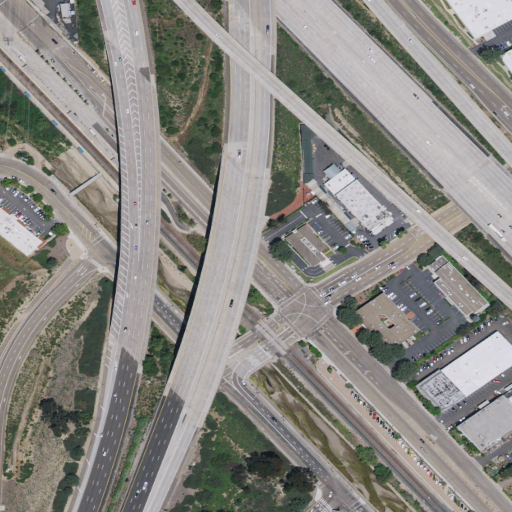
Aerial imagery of valley in California named Soledad Canyon containing high intensity development, medium intensity development, low intensity development, open development, and shrub